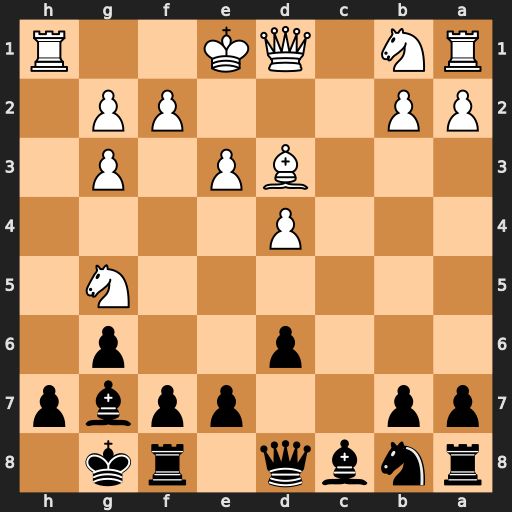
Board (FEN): rnbq1rk1/pp2ppbp/3p2p1/6N1/3P4/3BP1P1/PP3PP1/RN1QK2R
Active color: b
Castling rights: KQ
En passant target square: -
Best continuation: Qa5+ Nc3 Qxg5